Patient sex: M
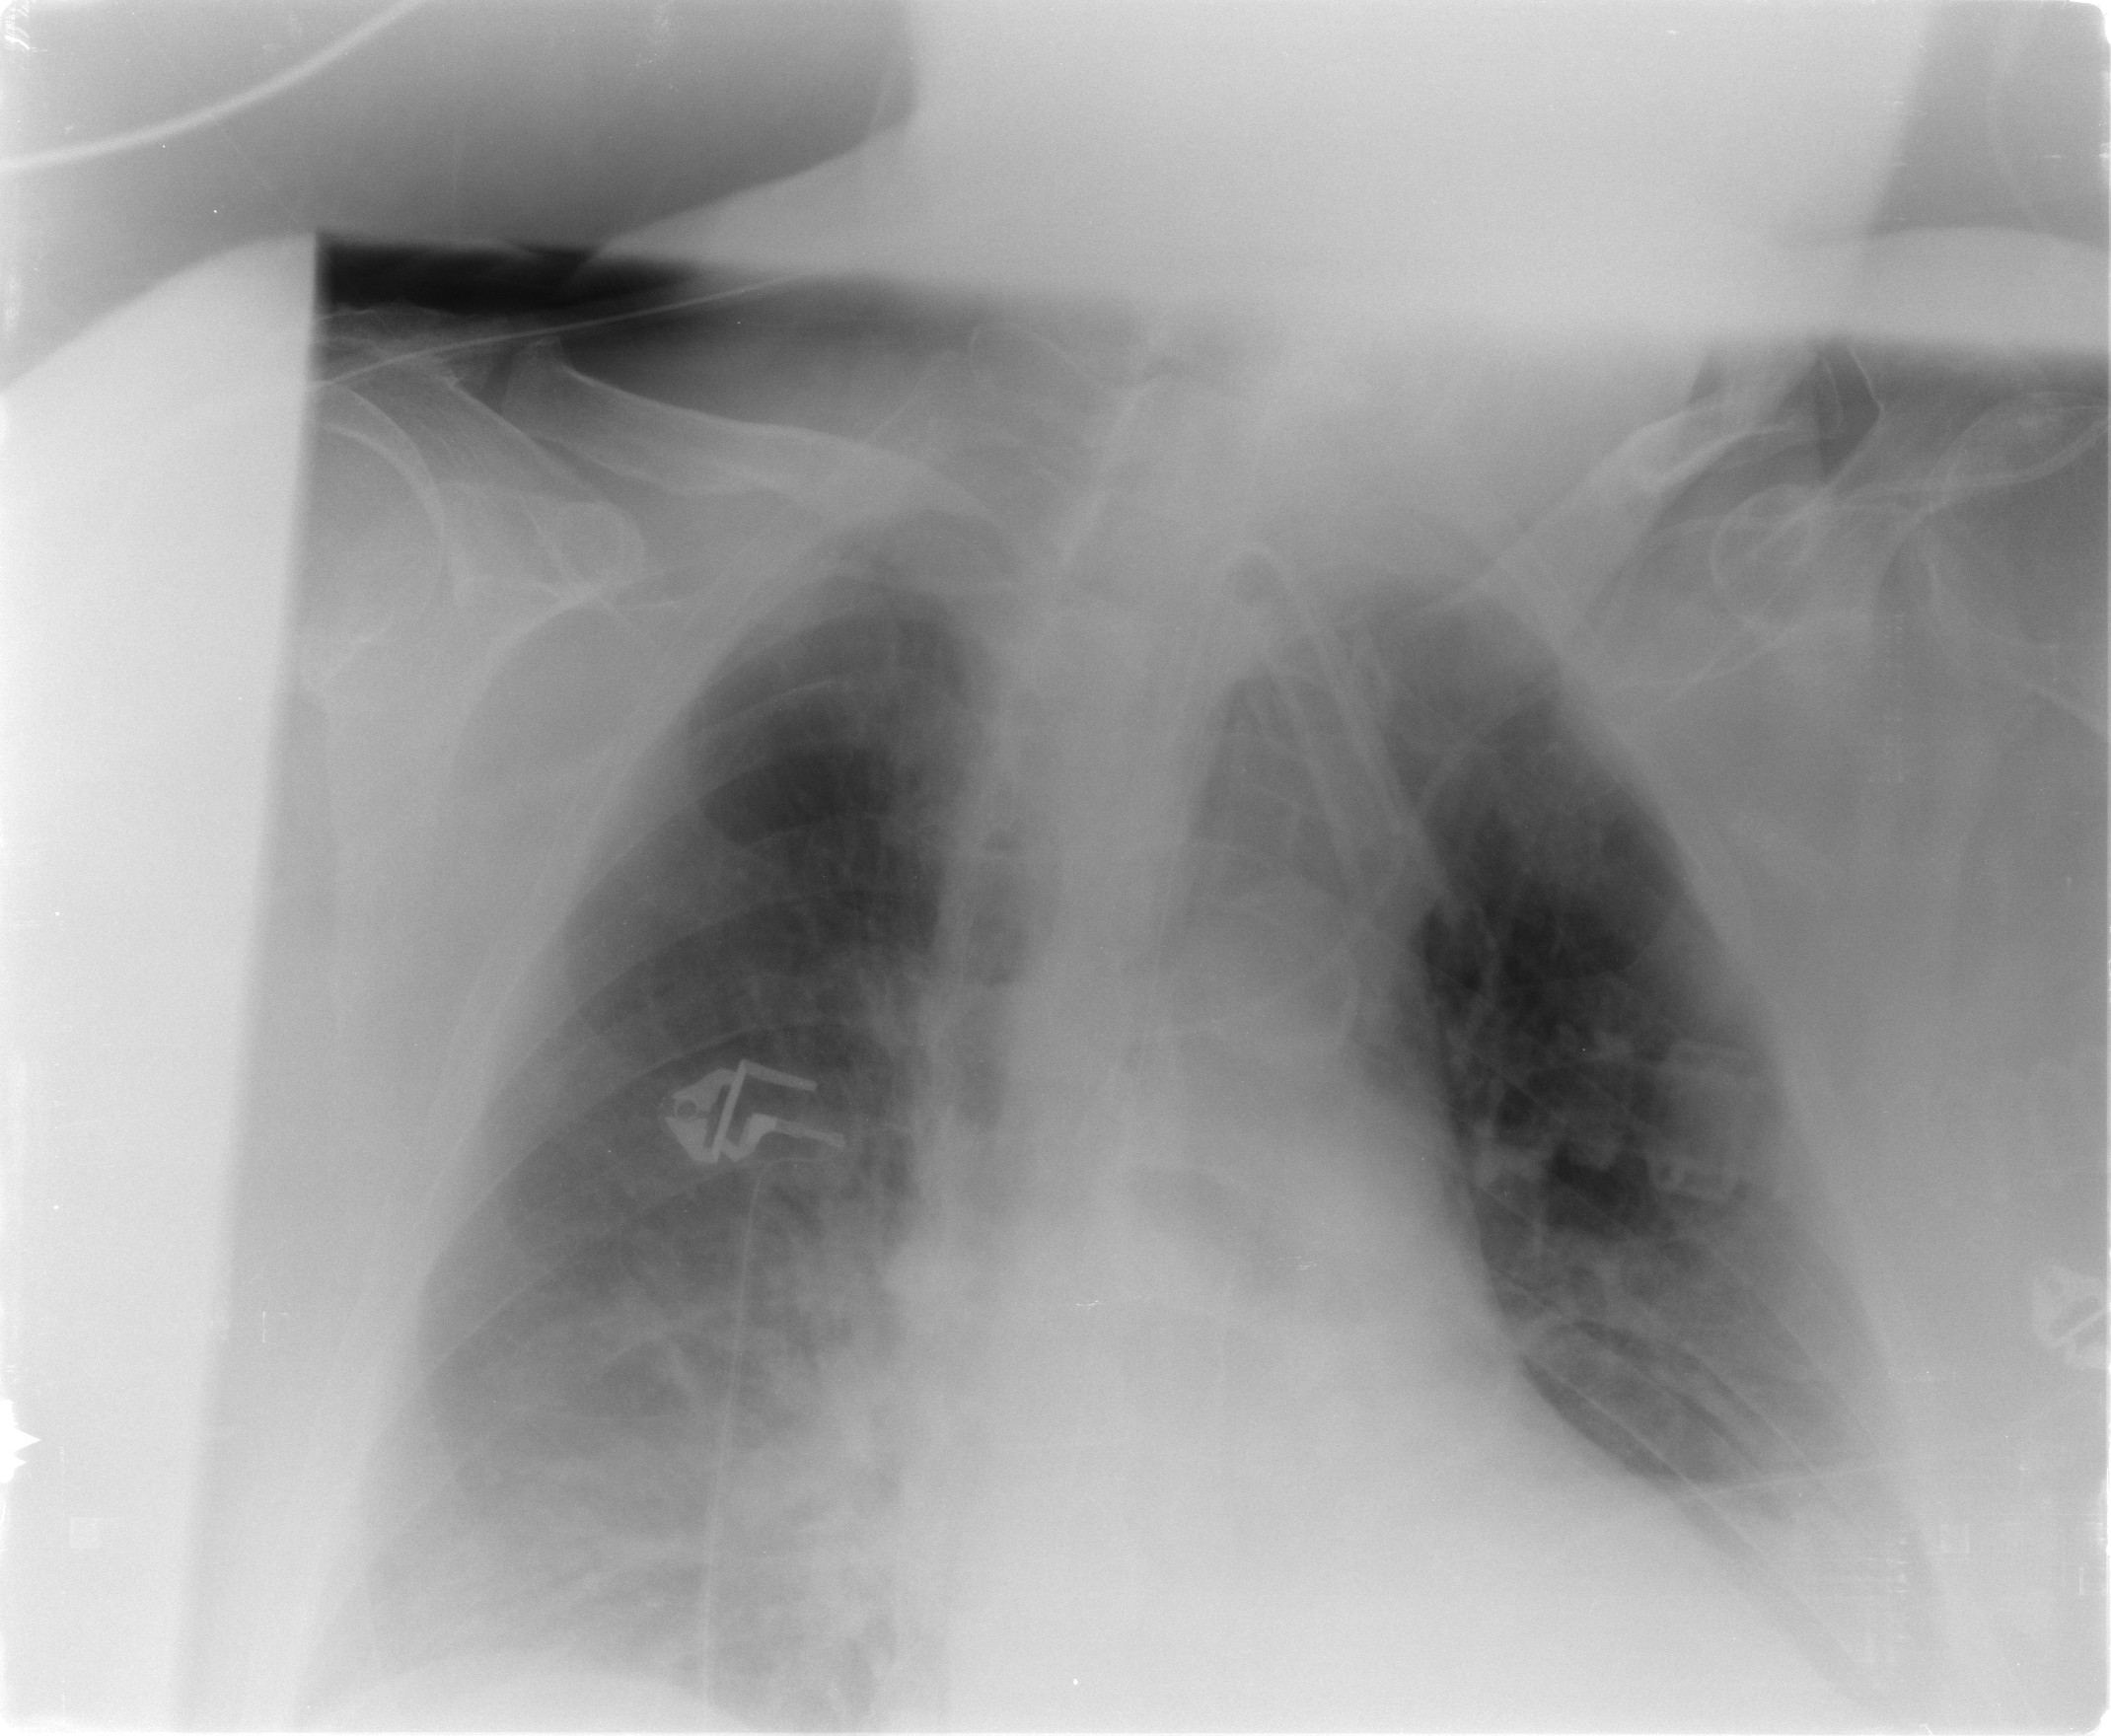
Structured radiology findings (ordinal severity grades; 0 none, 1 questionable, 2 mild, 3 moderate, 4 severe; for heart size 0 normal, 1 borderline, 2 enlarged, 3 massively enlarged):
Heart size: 1
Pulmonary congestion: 2
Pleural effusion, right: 3
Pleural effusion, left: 2
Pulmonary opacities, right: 3
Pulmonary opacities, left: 2
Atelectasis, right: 2
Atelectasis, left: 2